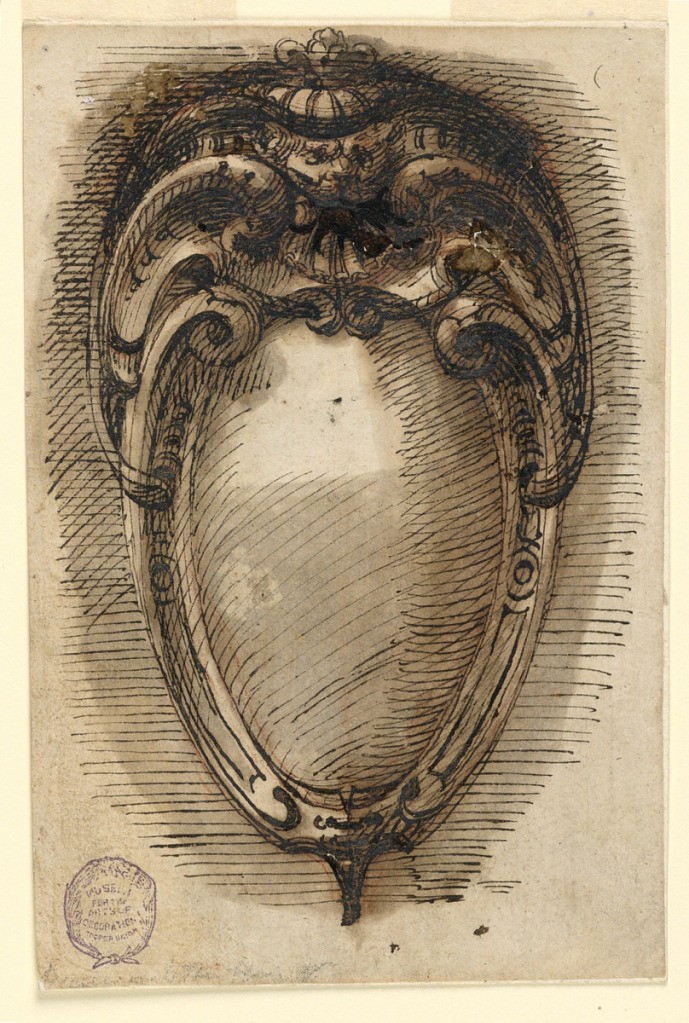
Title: Project for an Escutcheon
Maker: Leonardo Scaglia, French, active Italy, 1640 – 1650
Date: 1625–1650
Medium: Red chalk, pen and ink, brush and wash on paper
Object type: Drawing
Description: Design for an oval escutcheon.